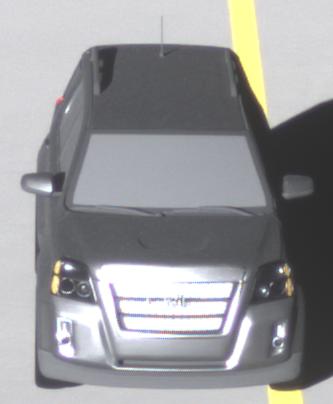
Make: GMC
Model: Terrain
Detailed model: Gen. 1
Model produced from: 2009
Model produced until: 2017
Doors: 5
Color: gray
Road condition: dry road
Daytime: morning or afternoon
Contrast: high contrast